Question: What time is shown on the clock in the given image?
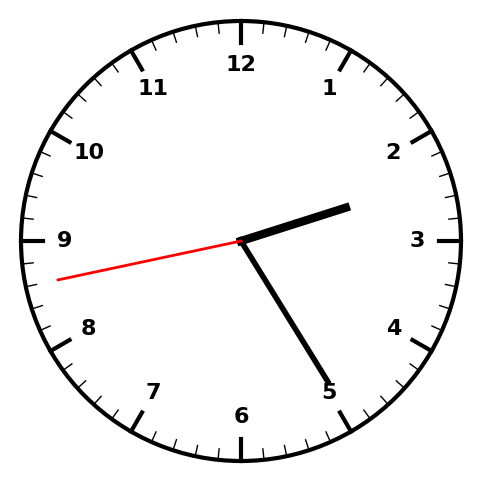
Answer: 02:24:43